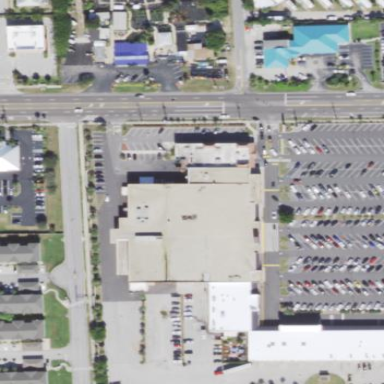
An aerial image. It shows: Retail building.